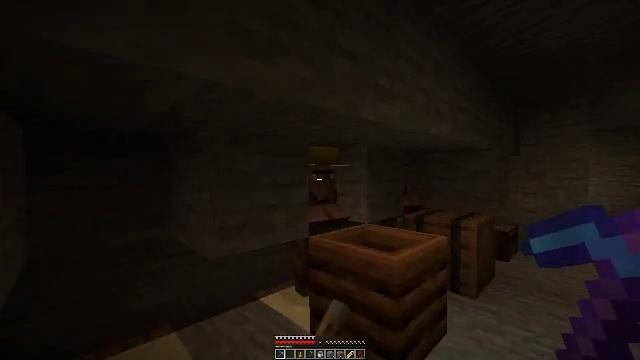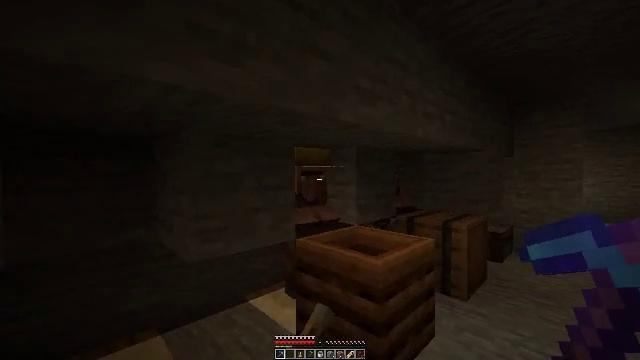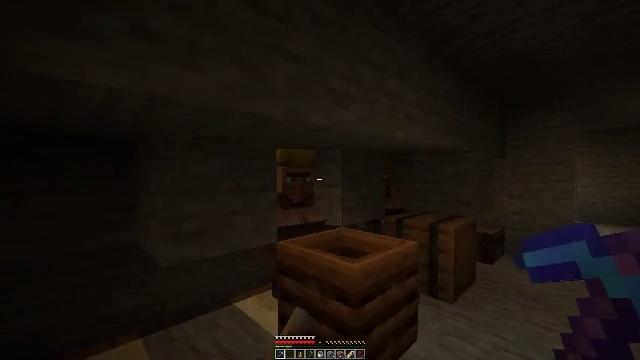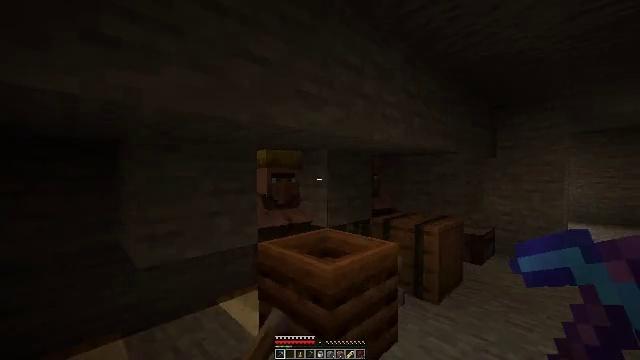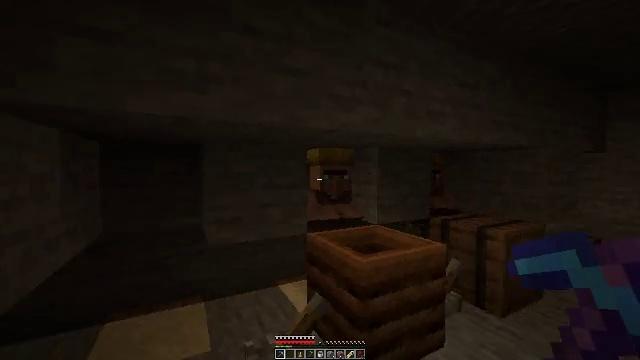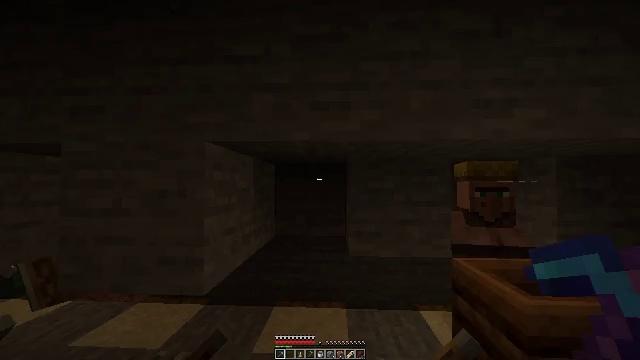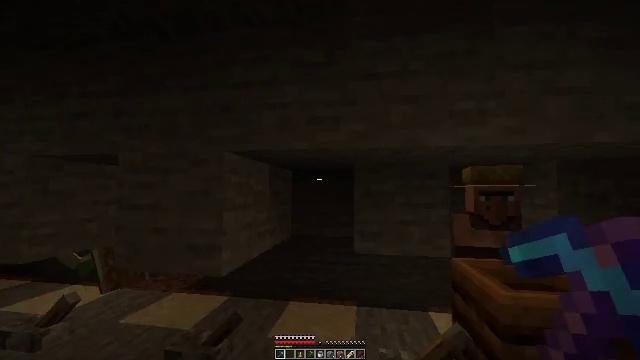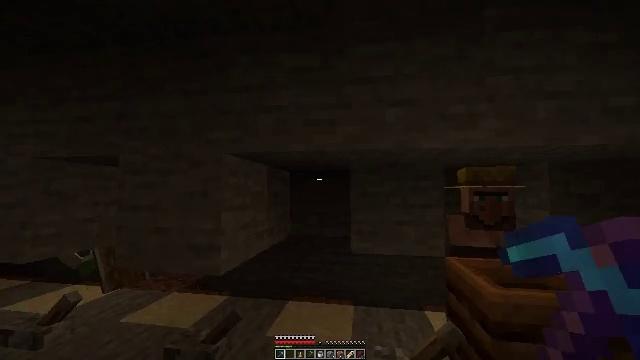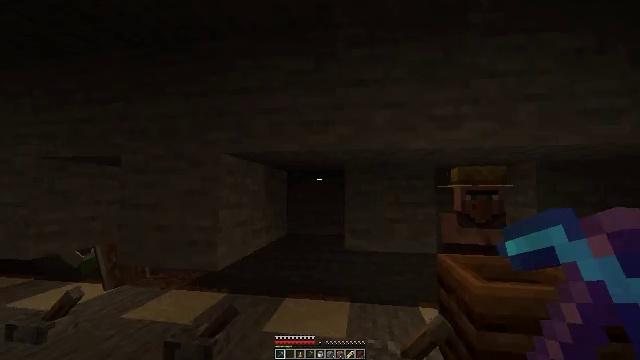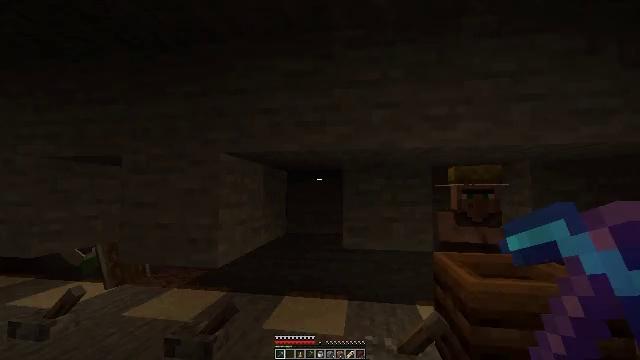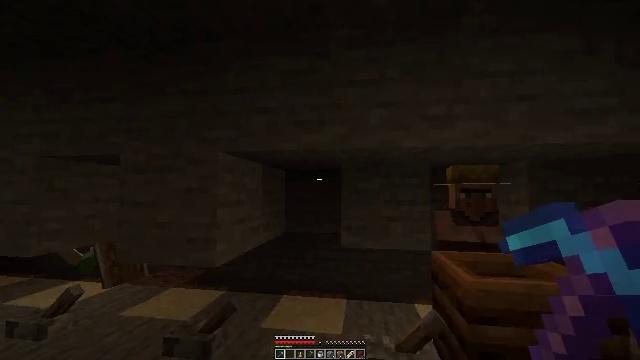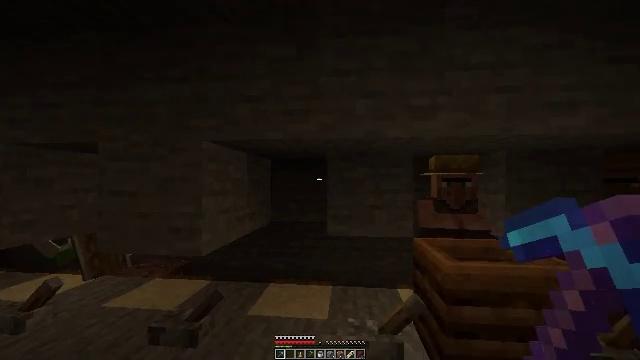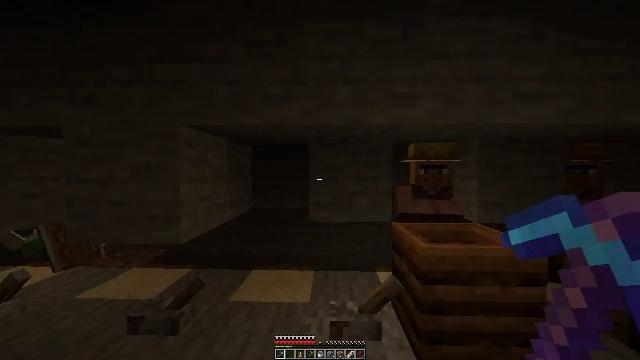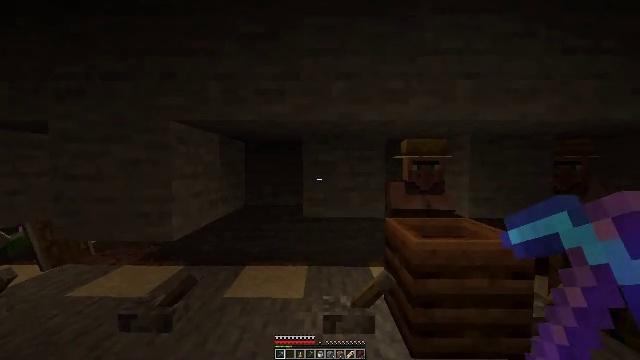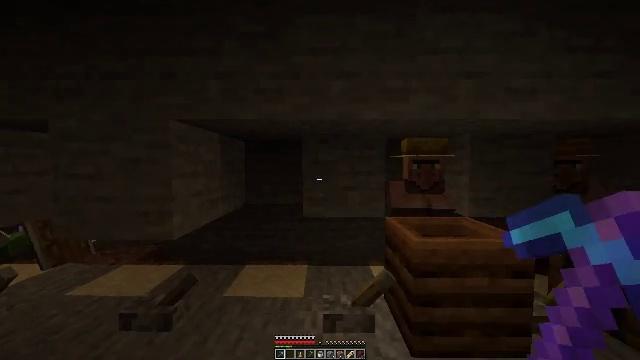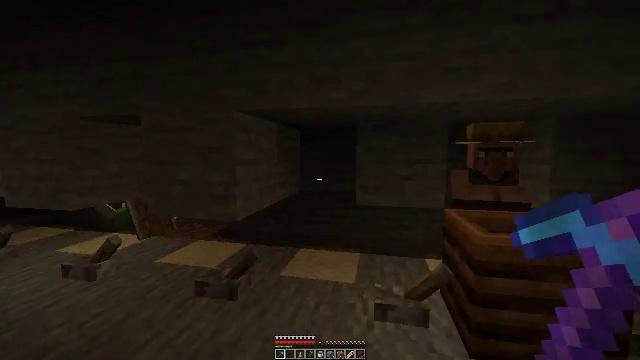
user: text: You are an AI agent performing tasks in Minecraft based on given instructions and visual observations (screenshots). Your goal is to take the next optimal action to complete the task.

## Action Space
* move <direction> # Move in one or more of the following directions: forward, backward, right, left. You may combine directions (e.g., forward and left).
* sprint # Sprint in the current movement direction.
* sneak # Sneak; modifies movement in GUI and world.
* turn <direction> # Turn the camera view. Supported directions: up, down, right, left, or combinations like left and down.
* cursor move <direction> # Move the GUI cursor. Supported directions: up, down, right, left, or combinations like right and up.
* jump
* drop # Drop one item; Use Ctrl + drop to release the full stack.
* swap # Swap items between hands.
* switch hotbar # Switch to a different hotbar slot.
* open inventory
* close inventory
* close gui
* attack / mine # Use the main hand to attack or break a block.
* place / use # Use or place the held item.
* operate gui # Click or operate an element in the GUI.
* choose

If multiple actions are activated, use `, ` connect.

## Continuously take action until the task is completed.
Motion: motion action
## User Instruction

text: Attack the grindstone to break it.
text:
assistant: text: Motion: move right
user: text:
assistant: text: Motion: move right
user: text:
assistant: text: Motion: move back and move right
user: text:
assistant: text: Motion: move back and move right, turn left
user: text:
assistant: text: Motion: move back and move right, turn left and up
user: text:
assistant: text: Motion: move back and move right, turn left and up
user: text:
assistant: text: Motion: no_op
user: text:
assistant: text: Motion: no_op
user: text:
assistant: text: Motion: no_op
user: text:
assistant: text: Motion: no_op
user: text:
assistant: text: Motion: turn right and down
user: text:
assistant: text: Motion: turn right and down
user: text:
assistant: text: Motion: turn right
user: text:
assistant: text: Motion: no_op
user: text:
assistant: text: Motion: turn left and down
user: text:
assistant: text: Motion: turn left
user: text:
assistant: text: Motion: turn left
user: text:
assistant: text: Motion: no_op
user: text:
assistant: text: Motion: turn left
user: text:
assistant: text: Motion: no_op
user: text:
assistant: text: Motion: no_op
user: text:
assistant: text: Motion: no_op
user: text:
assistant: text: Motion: no_op
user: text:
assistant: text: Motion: no_op
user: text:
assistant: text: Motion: no_op
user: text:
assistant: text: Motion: no_op
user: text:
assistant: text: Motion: no_op
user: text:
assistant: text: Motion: no_op
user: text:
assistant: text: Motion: no_op
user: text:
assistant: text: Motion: no_op